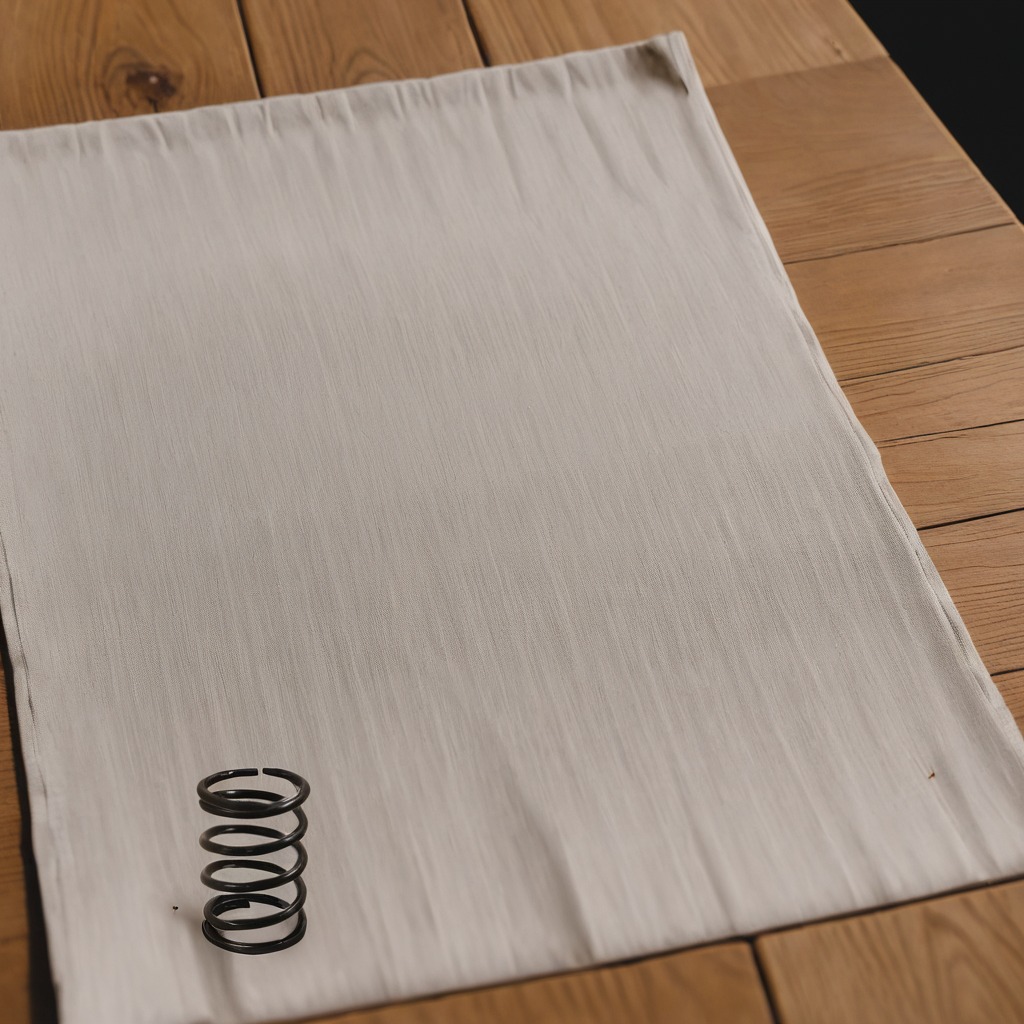
A coiled metal spring is lying on the wooden table.